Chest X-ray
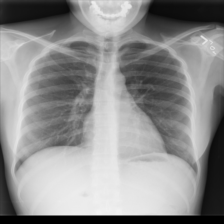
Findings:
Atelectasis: negative
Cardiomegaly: negative
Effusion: negative
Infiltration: negative
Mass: negative
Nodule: negative
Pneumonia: negative
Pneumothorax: negative
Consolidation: negative
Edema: negative
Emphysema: negative
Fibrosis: negative
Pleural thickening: negative
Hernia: negative